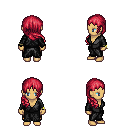
a pixel art fantasy rpg character, female body template, human, tanned skin, gray robe, gold greaves, ruby red right-swept hairstyle, bracelets, four views (front, back, left, right), 2x2 character sprite sheet, small pixel art, hard edges, no anti-aliasing